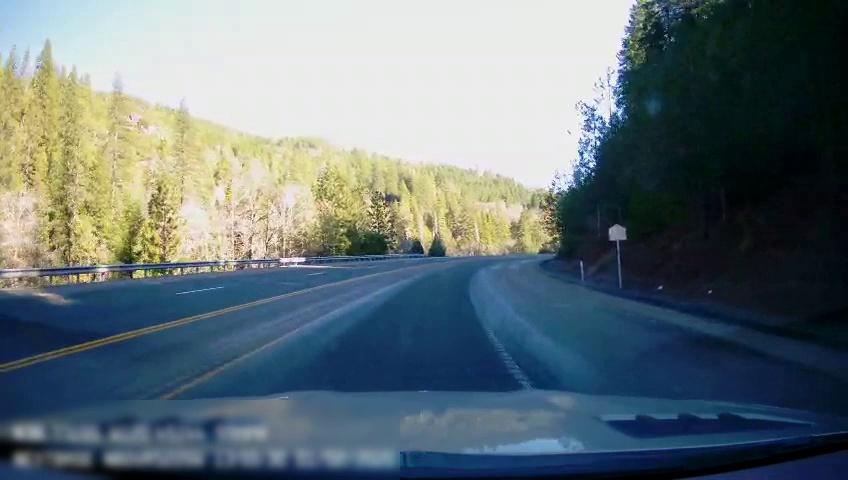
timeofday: Day
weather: Sunny
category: Drivable Space
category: Lanes | Opposite Lane
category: Lanes | Alternate Lane
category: Lanes | Opposite Lane
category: Lanes | Current Lane
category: Lanes | Alternate Lane
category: Lanes | Opposite Lane